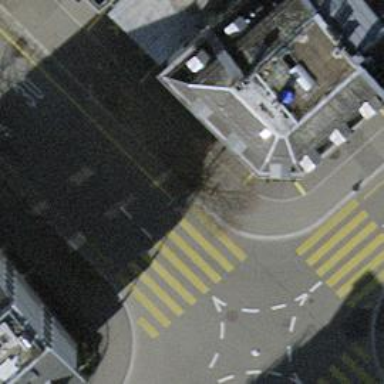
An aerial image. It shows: Motorcycle parking facility.